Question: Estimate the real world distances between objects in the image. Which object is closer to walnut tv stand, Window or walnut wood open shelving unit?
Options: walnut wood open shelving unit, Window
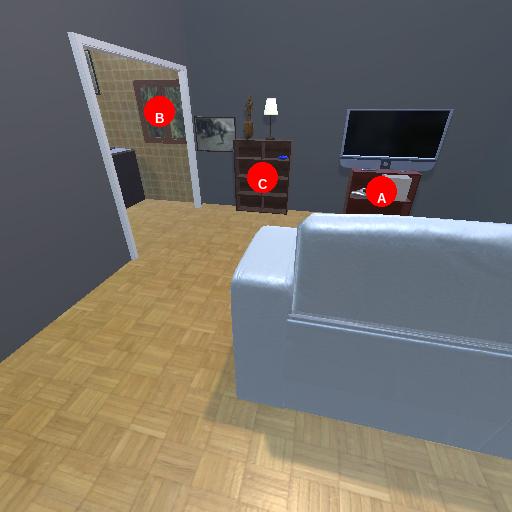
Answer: walnut wood open shelving unit